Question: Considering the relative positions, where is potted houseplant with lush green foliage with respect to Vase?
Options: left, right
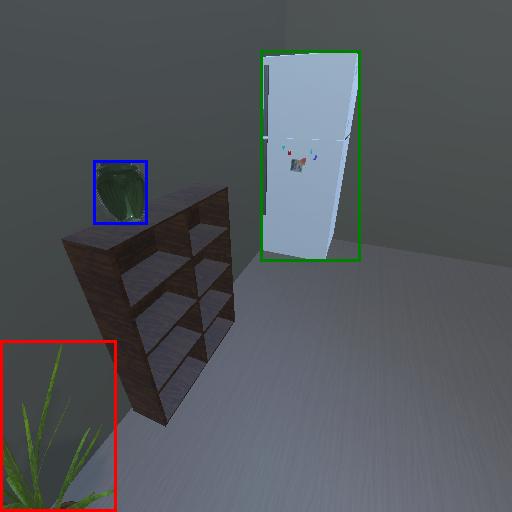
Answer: left